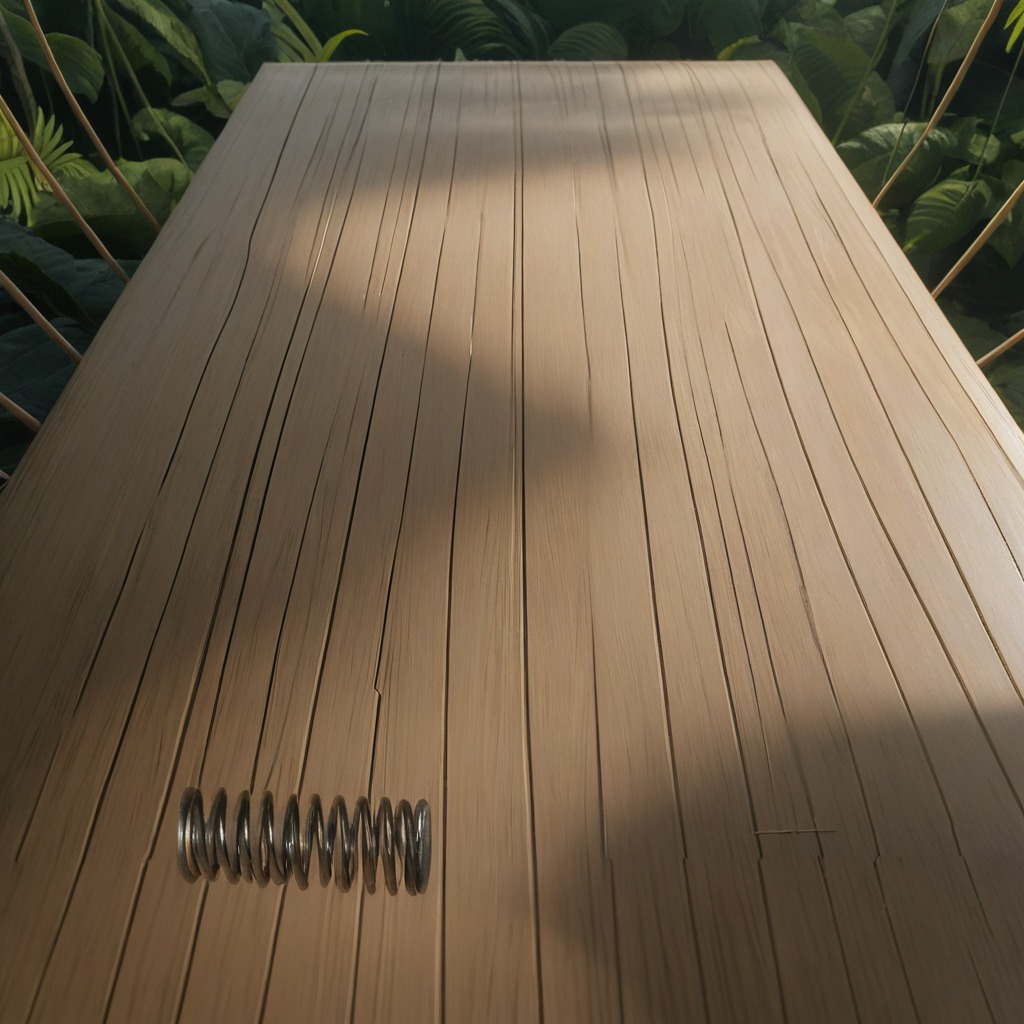
A coiled metal spring is lying on a wooden table in a jungle field workshop tent.